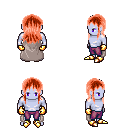
a pixel art fantasy rpg character, male body template, dark elf, purple skin, gray cape, magenta pants, red unkempt hairstyle, gold gloves, gold boots, four views (front, back, left, right), 2x2 character sprite sheet, small pixel art, hard edges, no anti-aliasing